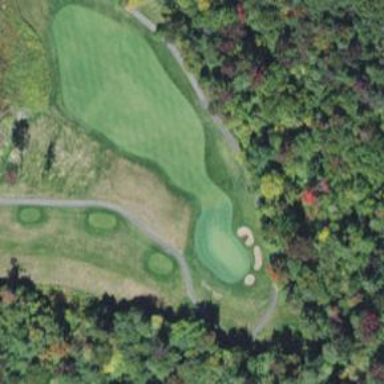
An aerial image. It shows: Path for both road and golf.